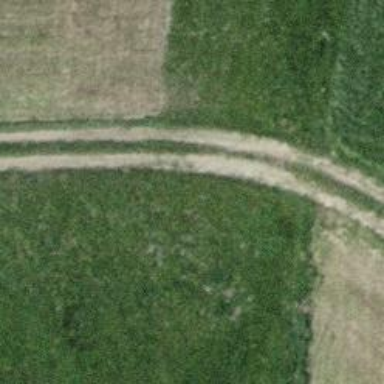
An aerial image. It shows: Track with very rough surface.